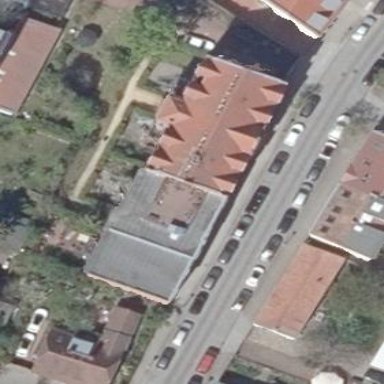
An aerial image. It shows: Building with gabled red roof.